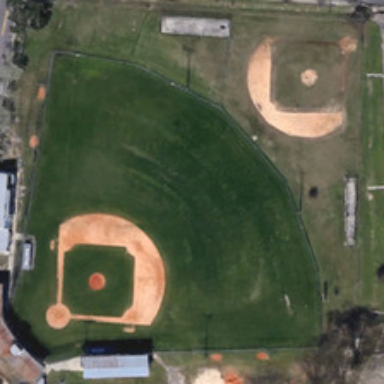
Two baseball fields in different sizes are near a road .